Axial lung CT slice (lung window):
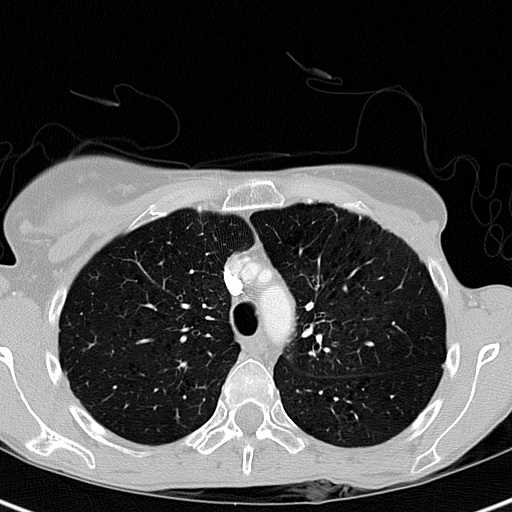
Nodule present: no